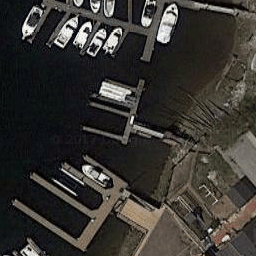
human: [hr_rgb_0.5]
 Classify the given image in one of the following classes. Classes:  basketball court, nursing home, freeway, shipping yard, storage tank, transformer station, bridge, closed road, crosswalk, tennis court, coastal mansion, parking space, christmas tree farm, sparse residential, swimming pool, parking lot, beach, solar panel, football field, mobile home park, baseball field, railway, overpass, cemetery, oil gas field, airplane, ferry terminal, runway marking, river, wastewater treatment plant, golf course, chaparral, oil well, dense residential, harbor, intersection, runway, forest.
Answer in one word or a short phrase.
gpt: harbor